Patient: sex F, age 54
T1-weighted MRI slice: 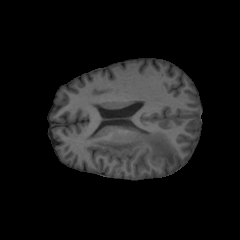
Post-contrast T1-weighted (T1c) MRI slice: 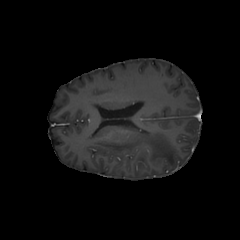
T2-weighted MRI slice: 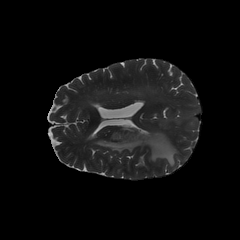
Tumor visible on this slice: yes
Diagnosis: Glioblastoma, IDH-wildtype
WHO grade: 4